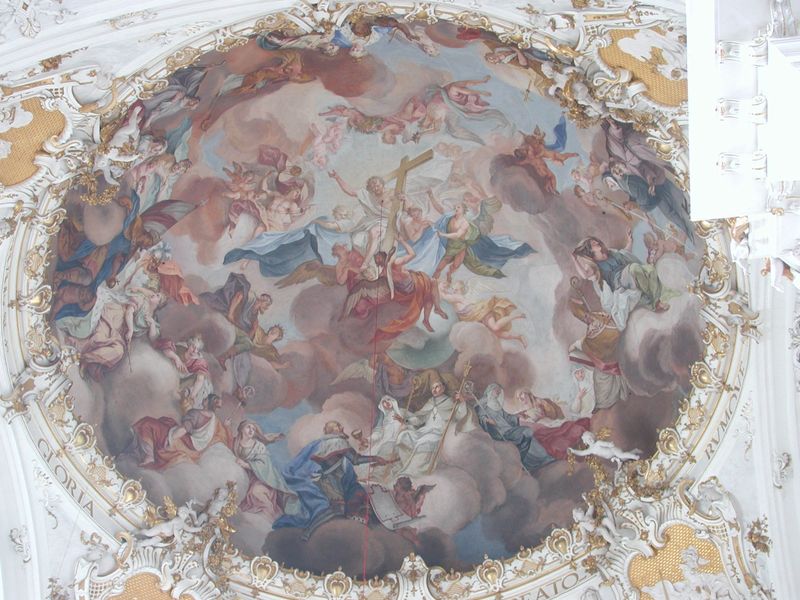
Titel: Fresken der Stiftskirche Dießen am Ammersee
Künstler: Johann Georg Bergmüller
Standort: Dießen am Ammersee, St. Mariä Himmelfahrt (EU - D - Bayern)
Schlagwörter: blau, gott, mann, weiß, wolken, männer, dach, rot, kirche, gold, kelch, decke, engel, schrift, stuck, kreuz, jesus, götter, fresko, god, deckenfresko, kreu, gloria, ringbuch